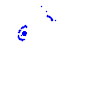
Particle: electron